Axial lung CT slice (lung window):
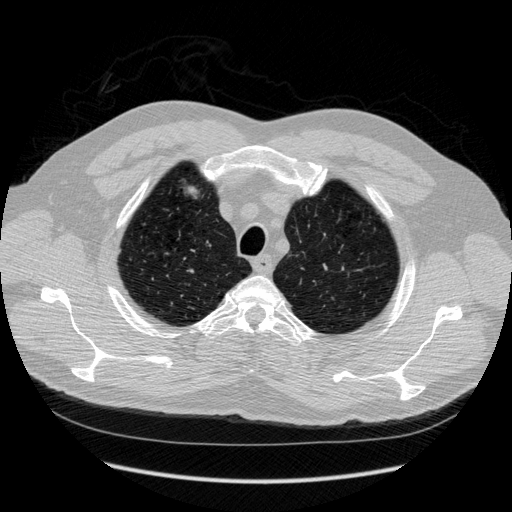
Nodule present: no